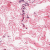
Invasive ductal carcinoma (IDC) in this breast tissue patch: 0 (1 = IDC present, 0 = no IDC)